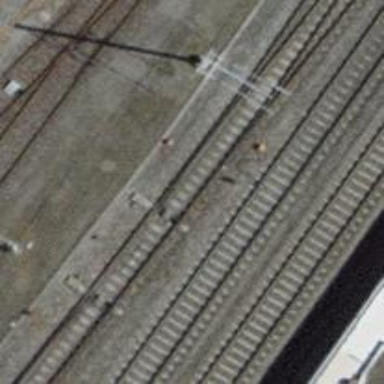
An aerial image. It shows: Single-track electrified railway siding with contact line.